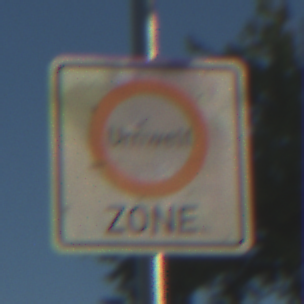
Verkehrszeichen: BeginnUmweltzone
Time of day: MorningAfternoon
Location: Outdoor (Nature)
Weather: Clear
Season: NotSpecified
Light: Natural